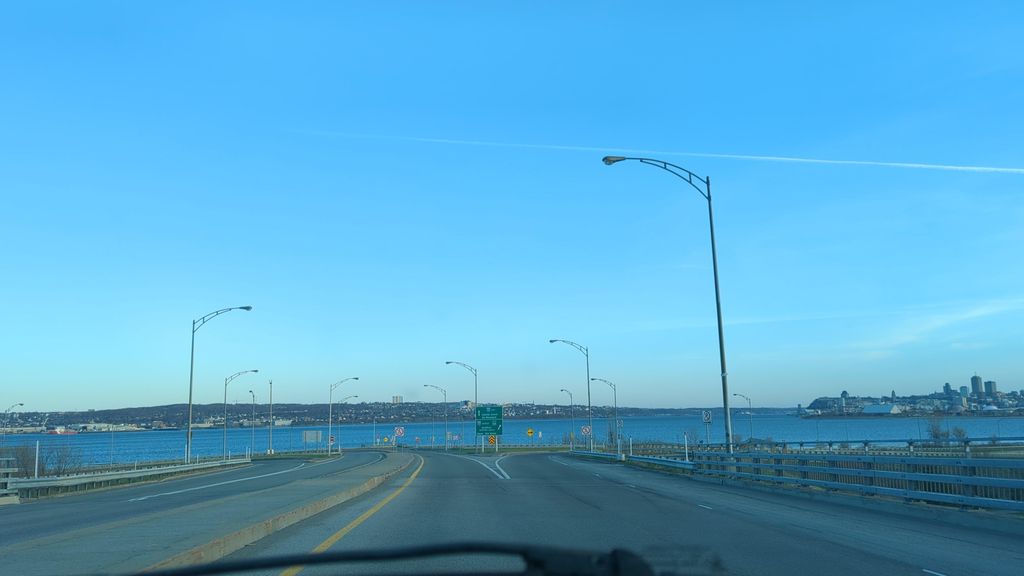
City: quebec_city